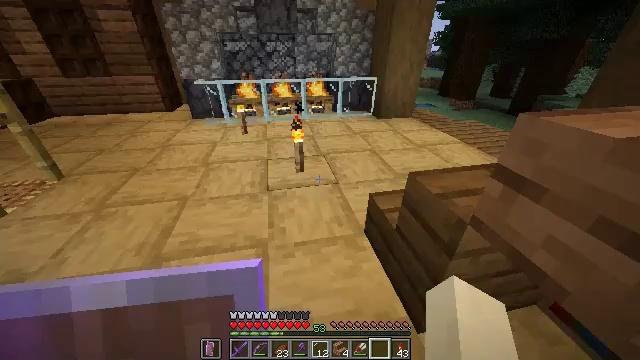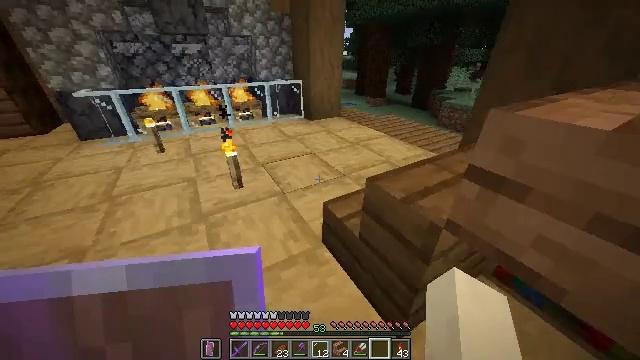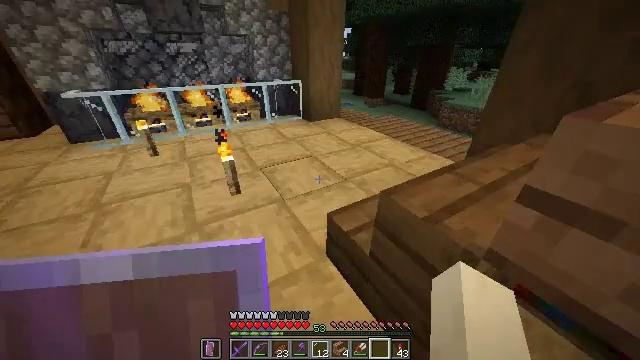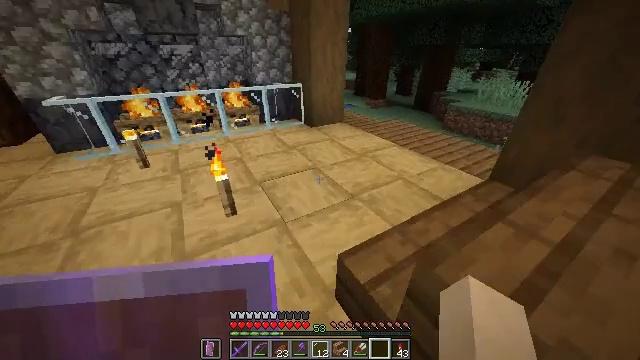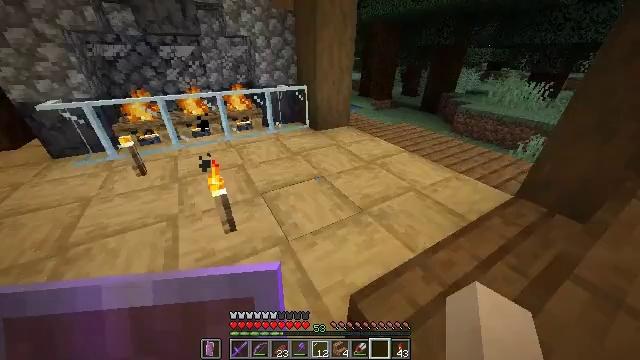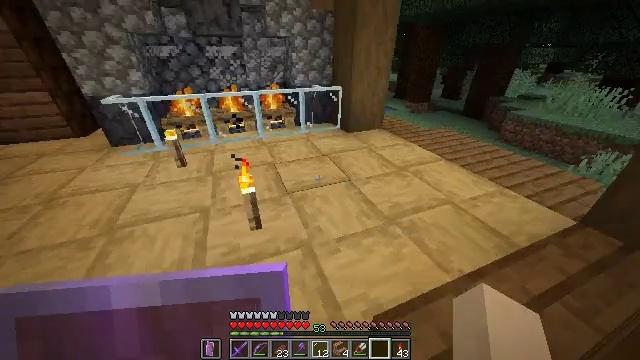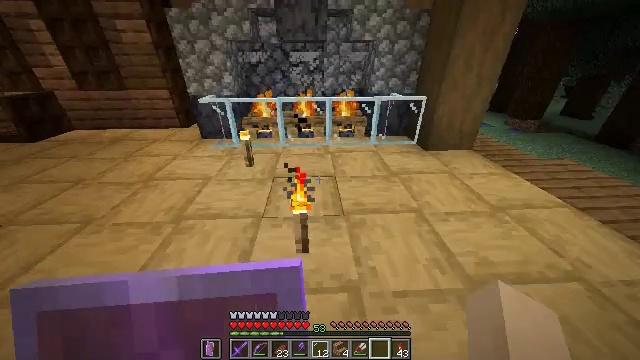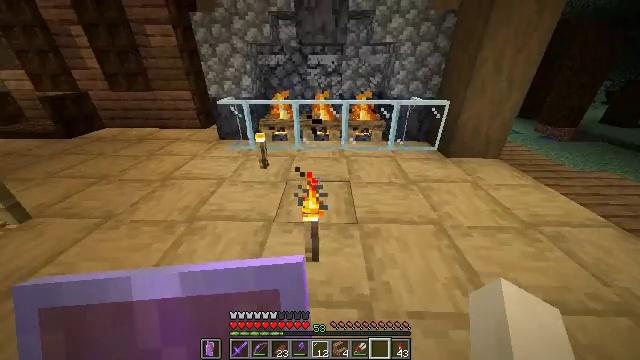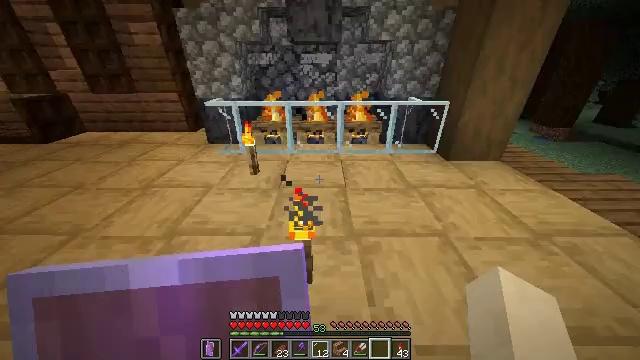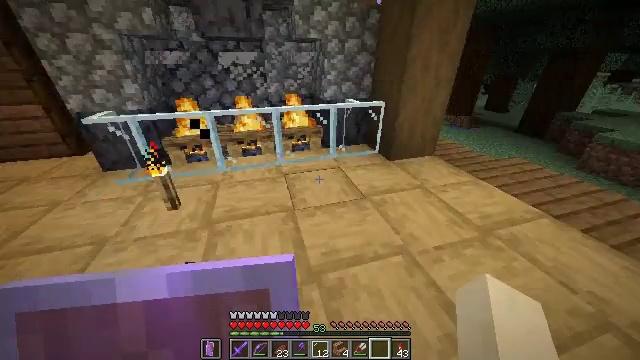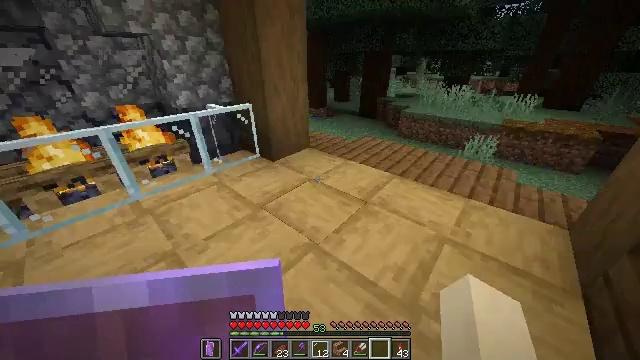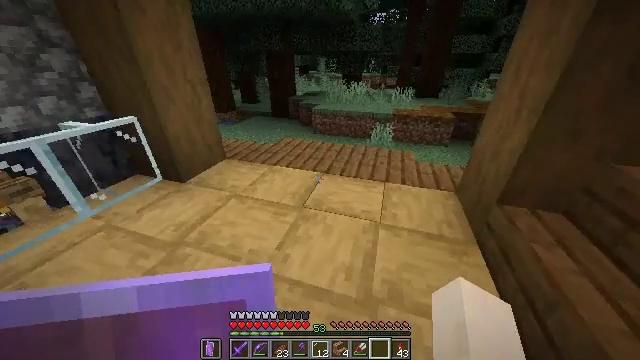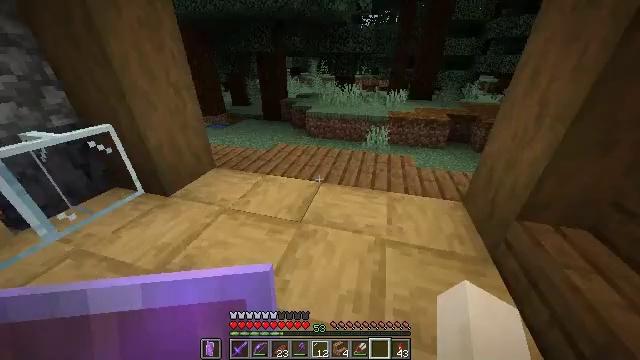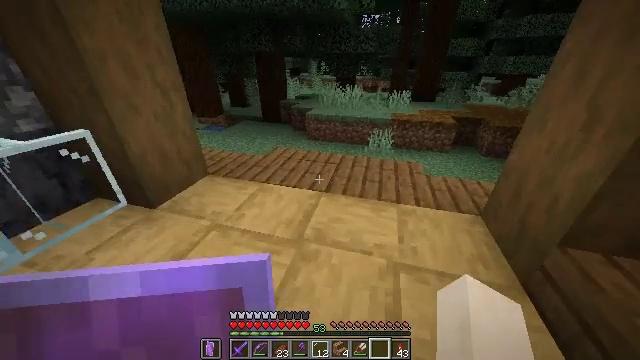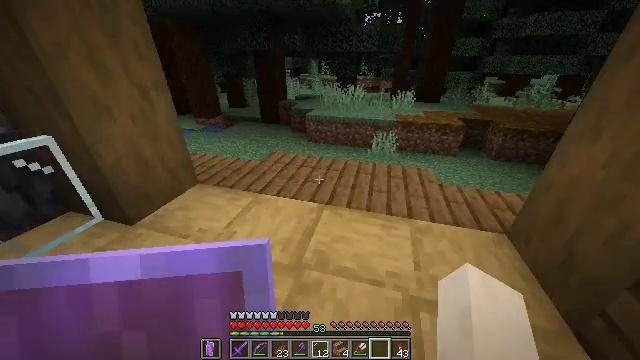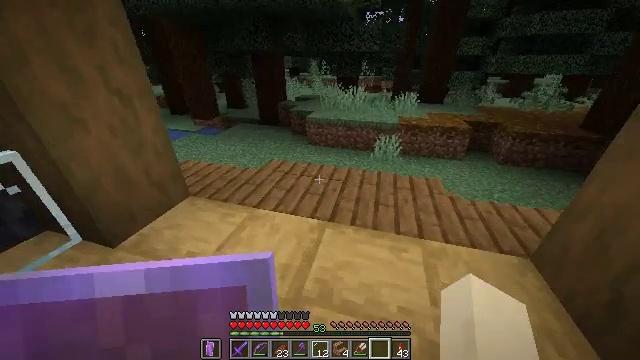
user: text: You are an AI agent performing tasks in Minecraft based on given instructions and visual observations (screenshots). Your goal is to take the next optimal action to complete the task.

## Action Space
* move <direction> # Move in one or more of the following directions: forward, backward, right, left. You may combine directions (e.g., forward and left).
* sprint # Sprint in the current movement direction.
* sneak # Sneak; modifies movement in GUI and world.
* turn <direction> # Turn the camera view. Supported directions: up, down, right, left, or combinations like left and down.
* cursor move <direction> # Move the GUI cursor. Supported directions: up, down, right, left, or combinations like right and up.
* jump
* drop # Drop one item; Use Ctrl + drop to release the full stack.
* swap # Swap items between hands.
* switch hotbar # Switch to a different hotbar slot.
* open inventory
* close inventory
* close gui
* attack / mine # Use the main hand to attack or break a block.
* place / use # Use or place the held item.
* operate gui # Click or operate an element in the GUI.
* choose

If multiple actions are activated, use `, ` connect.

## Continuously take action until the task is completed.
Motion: motion action
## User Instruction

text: Collect books by breaking the bookshelf.
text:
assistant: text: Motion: move forward, sprint, turn right
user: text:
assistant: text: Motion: move forward, sprint
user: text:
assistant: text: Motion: move forward, sprint
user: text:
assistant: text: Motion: move forward, sprint, turn left
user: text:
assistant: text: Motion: move forward, sprint, turn left
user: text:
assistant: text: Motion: move forward, sprint, turn left and up
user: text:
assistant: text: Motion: move forward, sprint, turn left
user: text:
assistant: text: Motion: move forward, sprint, turn right
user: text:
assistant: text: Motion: move forward, sprint, turn right
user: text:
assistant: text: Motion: move forward, sprint, turn right
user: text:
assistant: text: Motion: move forward, sprint, turn right
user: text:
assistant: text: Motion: move forward, sprint, turn right
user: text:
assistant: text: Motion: move forward, sprint
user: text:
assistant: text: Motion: move forward, sprint
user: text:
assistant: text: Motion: move forward, sprint
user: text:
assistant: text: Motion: move forward, sprint
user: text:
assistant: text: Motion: move forward, sprint, turn right
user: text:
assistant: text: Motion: move forward, sprint, turn right
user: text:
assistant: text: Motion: move forward, sprint, turn right
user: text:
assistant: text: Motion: move forward, sprint, turn right
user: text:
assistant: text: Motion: move forward, sprint, turn right
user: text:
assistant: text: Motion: move forward, sprint, turn right
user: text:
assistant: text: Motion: move forward, sprint, turn right
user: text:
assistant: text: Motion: move forward, sprint, turn right
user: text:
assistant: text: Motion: move forward, sprint
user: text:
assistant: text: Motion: move forward, sprint
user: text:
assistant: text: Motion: move forward, sprint
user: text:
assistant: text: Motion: move forward, sprint, turn right
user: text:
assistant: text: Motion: move forward, sprint, turn right and up
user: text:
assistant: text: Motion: move forward, sprint, turn right and up